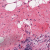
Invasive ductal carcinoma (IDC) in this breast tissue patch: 0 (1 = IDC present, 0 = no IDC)